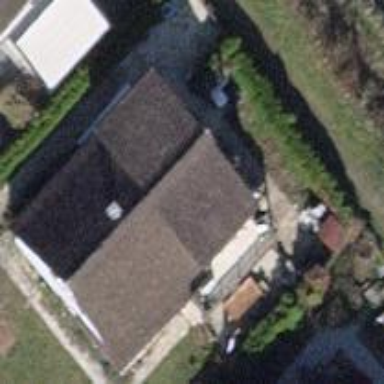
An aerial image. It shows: Detached building with gabled roof.